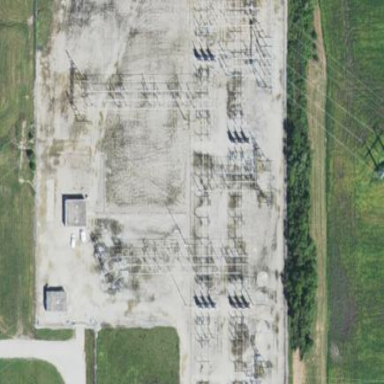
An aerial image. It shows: Outdoor power substation enclosed by fence. The substation operates at the transmission level.